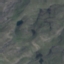
Land use / land cover: HerbaceousVegetation